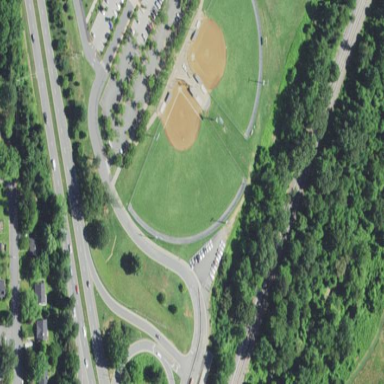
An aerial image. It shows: Softball pitch for leisure and sport activities.